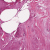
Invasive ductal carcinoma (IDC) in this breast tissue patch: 0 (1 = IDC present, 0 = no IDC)